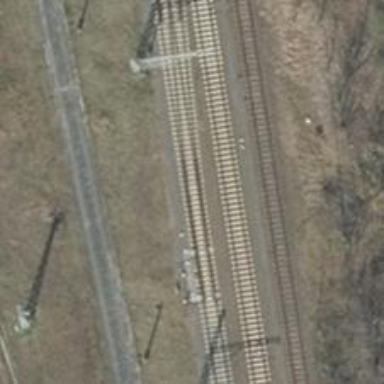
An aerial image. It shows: Rail siding with electrified contact lines.